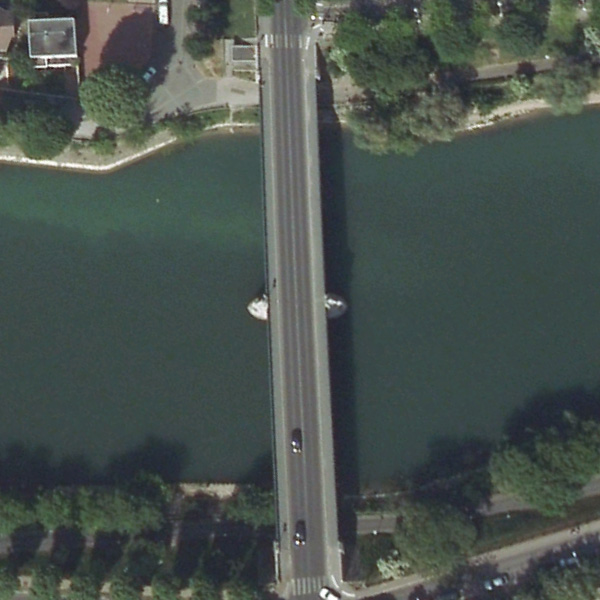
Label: Bridge